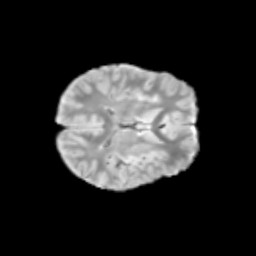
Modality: T2w
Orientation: axial
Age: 9
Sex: male
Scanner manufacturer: siemens
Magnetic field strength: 3 T
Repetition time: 3.8 s
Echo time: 0.07 s